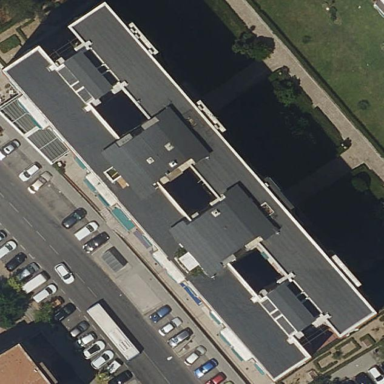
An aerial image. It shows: Image showing building with apartments.